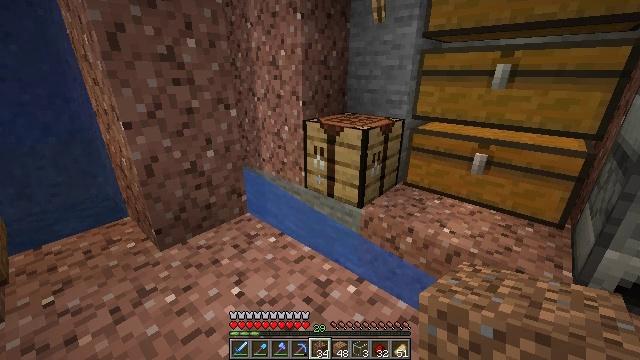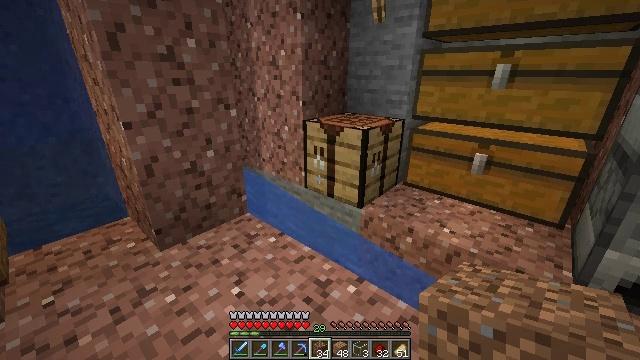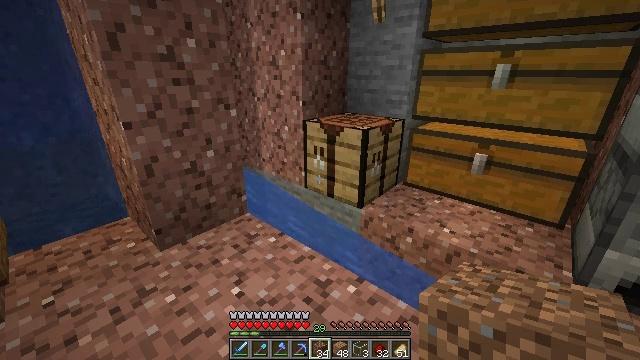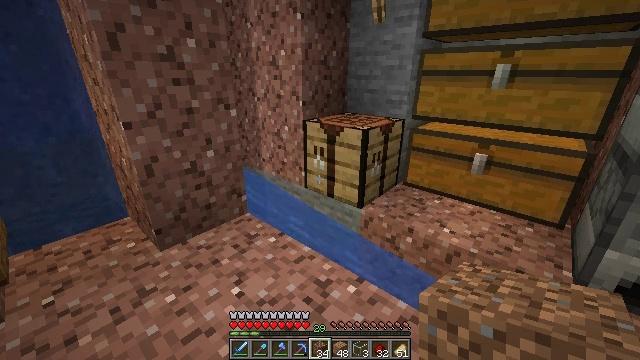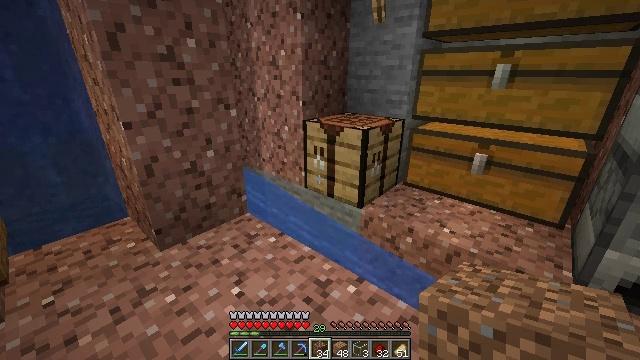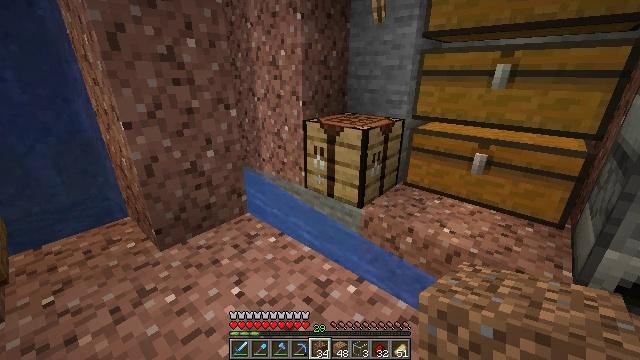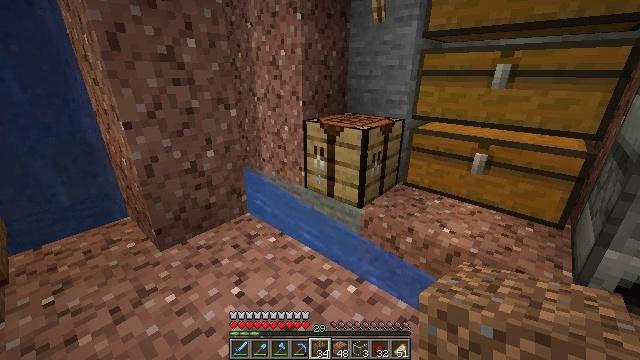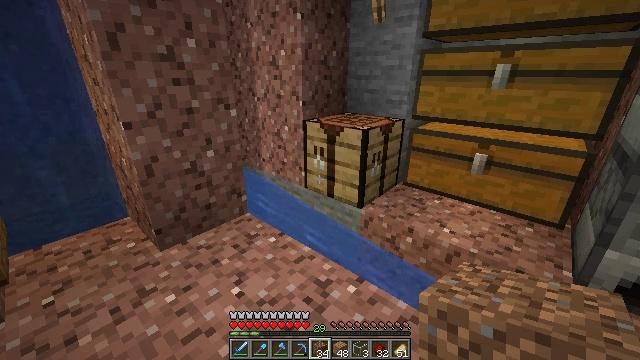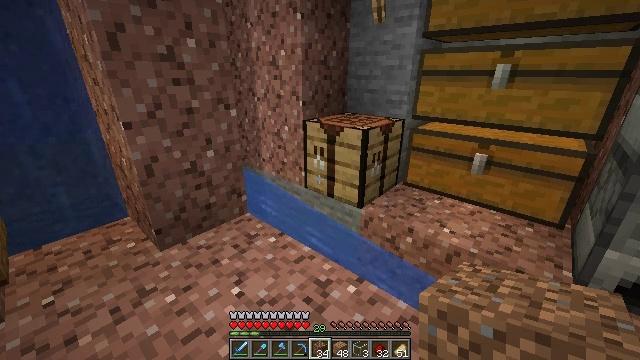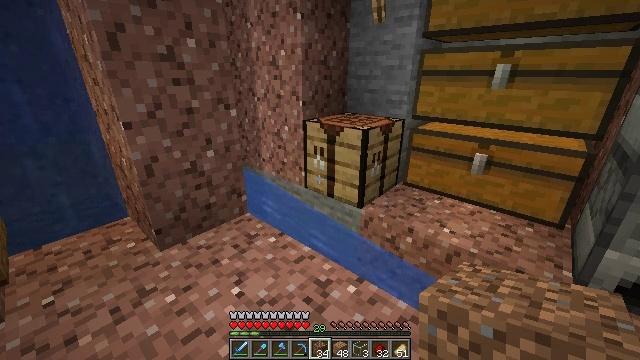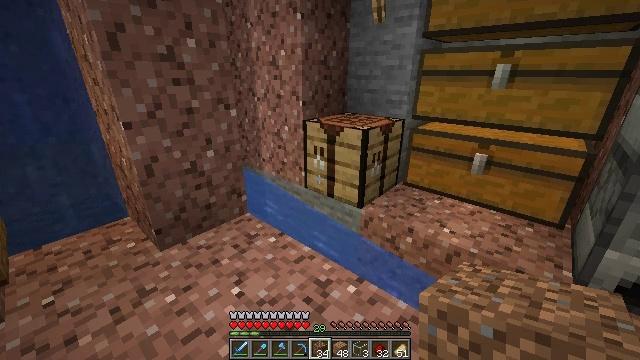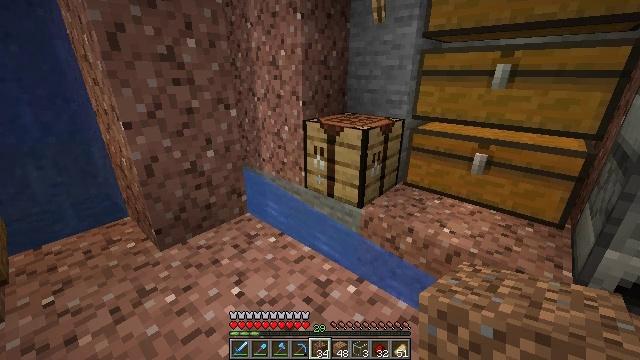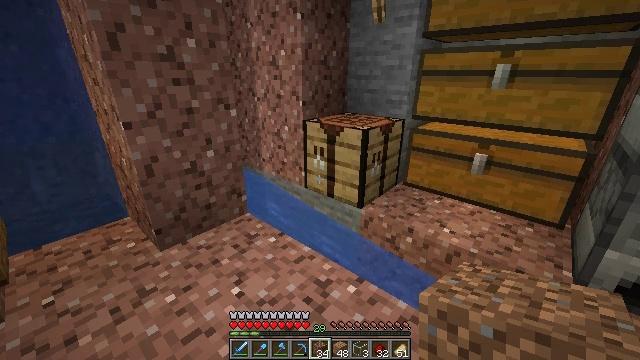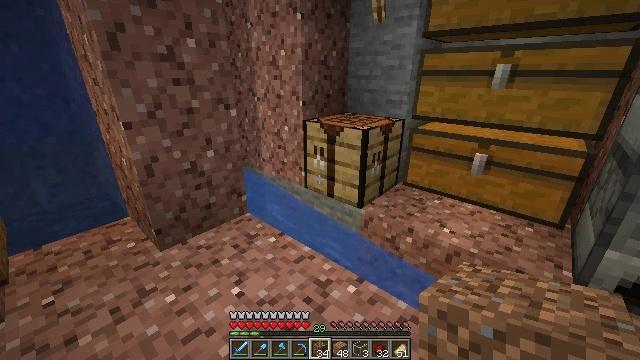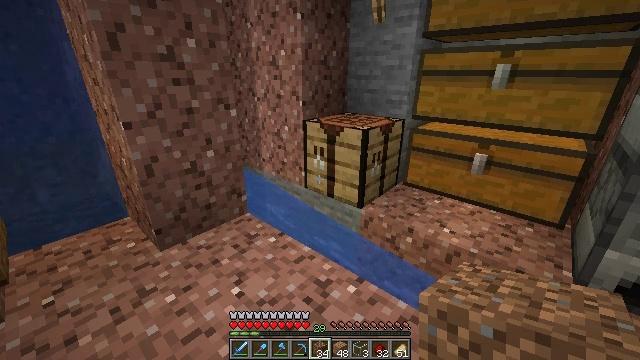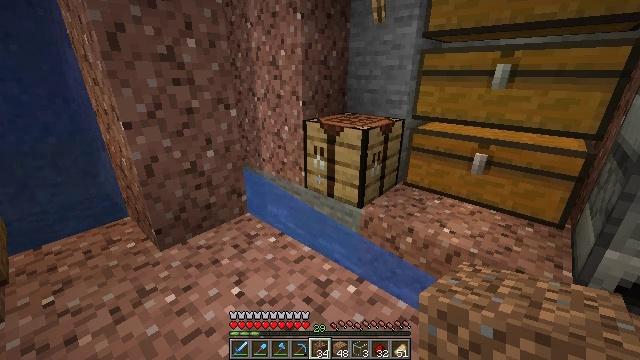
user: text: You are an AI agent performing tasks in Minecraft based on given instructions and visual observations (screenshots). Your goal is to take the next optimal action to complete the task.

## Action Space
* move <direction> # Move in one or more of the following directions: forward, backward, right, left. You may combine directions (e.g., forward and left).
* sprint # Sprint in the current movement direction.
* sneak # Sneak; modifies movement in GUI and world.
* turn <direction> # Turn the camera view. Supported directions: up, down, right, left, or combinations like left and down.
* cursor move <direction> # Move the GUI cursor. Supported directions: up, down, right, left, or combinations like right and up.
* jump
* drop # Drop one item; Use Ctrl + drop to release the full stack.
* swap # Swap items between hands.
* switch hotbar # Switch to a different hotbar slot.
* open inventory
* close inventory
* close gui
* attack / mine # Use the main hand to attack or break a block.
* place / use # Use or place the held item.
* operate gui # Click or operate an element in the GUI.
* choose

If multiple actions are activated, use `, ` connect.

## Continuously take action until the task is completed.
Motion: motion action
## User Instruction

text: Get a golden helmet by crafting.
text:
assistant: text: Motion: no_op
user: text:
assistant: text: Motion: no_op
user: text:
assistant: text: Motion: no_op
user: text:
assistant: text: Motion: no_op
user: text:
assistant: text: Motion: no_op
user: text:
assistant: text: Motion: no_op
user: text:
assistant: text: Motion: no_op
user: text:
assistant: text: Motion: no_op
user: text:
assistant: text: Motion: no_op
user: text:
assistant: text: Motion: no_op
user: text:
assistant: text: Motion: no_op
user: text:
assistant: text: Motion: no_op
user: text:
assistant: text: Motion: no_op
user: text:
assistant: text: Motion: no_op
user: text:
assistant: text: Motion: no_op
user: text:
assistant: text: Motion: no_op
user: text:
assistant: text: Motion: no_op
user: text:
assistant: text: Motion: no_op
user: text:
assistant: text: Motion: no_op
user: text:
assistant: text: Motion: no_op
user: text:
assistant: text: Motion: no_op
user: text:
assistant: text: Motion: no_op
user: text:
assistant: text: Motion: no_op
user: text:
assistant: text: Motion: no_op
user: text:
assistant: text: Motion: no_op
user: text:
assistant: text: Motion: no_op
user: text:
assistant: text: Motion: no_op
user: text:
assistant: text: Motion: no_op
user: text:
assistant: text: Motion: no_op
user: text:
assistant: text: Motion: no_op